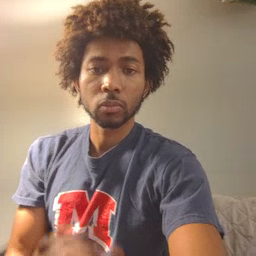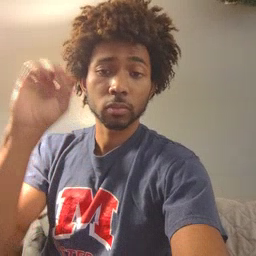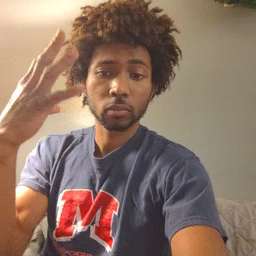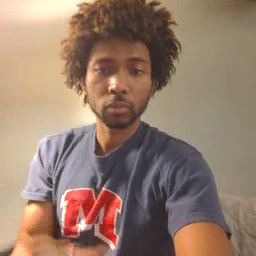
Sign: sun